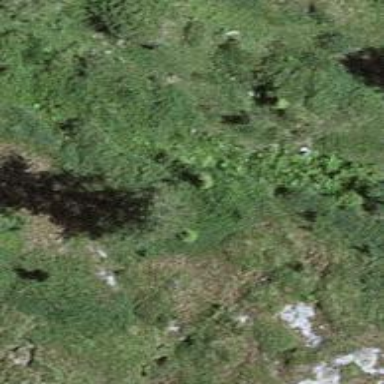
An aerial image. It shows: Needle-leaved tree in natural setting.